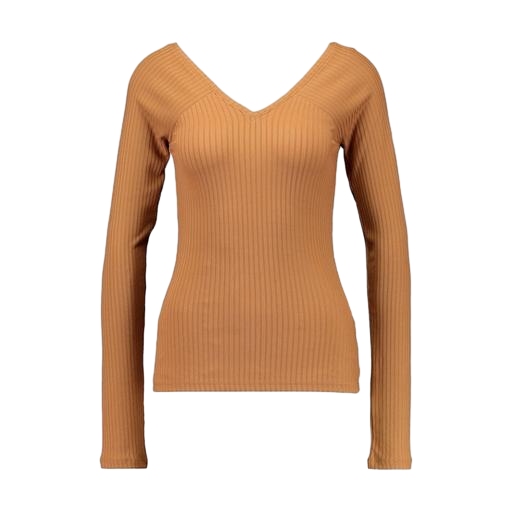
brown women's ribbed long sleeve jersey t-shirt, long sleeved brown v-neck, v-neck and long sleeves, white background